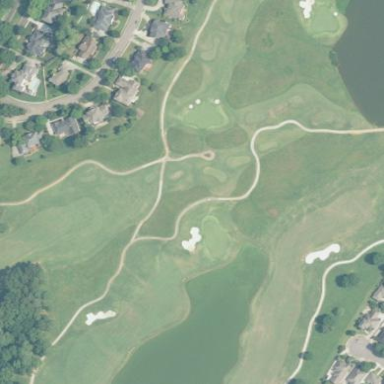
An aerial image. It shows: Golf rough area.